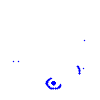
Particle: pion